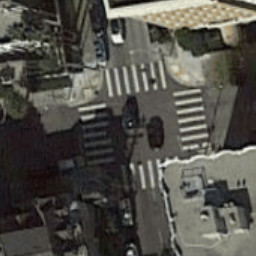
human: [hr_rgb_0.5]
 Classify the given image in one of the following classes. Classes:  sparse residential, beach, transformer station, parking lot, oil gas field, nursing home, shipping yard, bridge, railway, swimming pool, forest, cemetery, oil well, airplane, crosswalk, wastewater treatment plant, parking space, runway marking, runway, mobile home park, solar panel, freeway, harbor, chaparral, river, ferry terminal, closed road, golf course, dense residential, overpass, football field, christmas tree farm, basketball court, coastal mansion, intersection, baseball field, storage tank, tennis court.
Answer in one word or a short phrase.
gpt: crosswalk